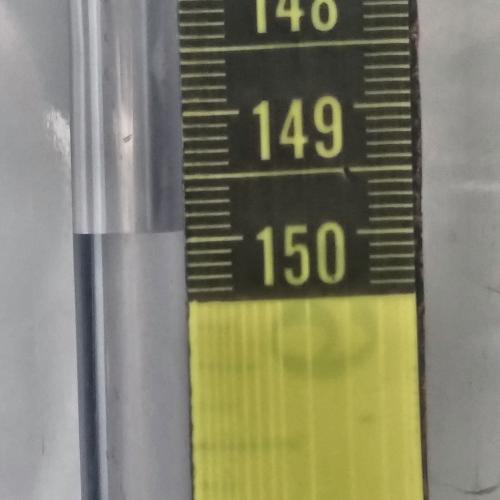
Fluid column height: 149.9 cm